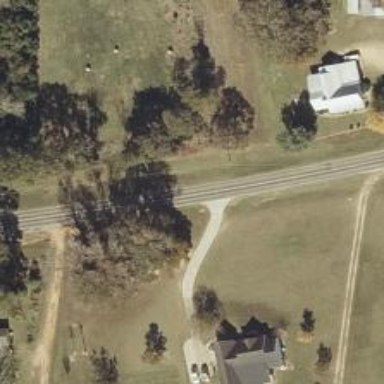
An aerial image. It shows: Driveway.